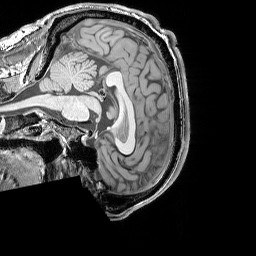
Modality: T1w
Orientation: sagittal
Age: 30
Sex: male
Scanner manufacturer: siemens
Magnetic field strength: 3 T
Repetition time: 1.9 s
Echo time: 0.00444 s